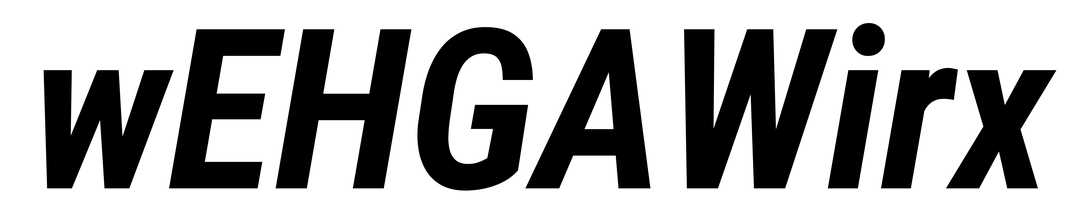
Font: Roboto-Italic_Condensed_Bold_Italic